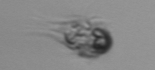
Label: Mesodinium